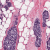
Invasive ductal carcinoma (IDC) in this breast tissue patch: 1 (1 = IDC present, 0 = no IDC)